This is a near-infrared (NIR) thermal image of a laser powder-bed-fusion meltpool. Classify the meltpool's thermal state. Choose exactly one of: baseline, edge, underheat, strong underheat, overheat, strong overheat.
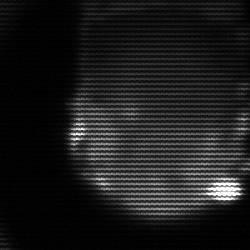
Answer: edge